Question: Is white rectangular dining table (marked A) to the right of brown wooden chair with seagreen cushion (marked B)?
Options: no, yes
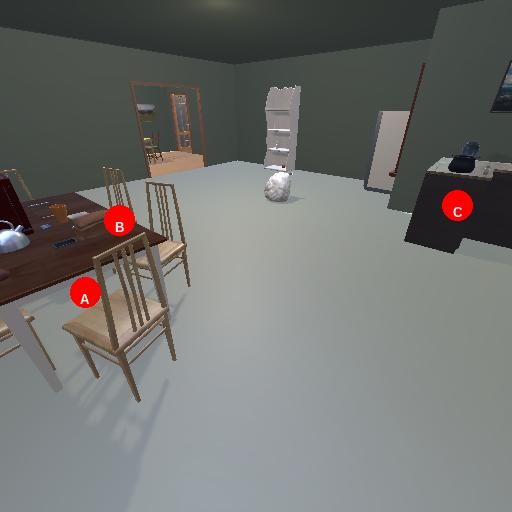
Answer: no